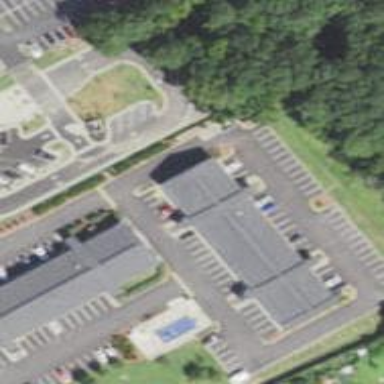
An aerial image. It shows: Building that is motel.